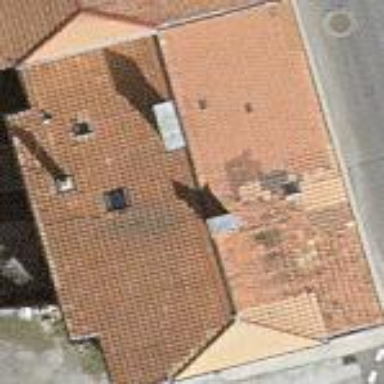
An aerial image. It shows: Building with half-hipped roof shape.